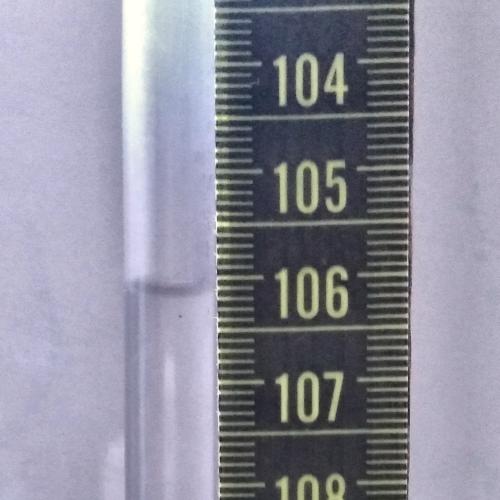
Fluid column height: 106.1 cm